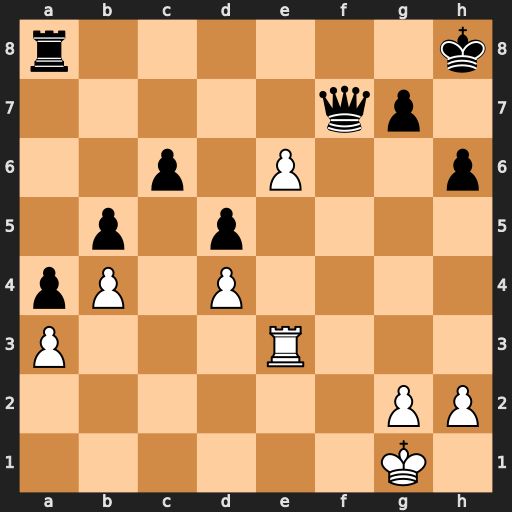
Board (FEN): r6k/5qp1/2p1P2p/1p1p4/pP1P4/P3R3/6PP/6K1
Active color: w
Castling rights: -
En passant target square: -
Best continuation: exf7 Rf8 Re8 Kh7 Rxf8